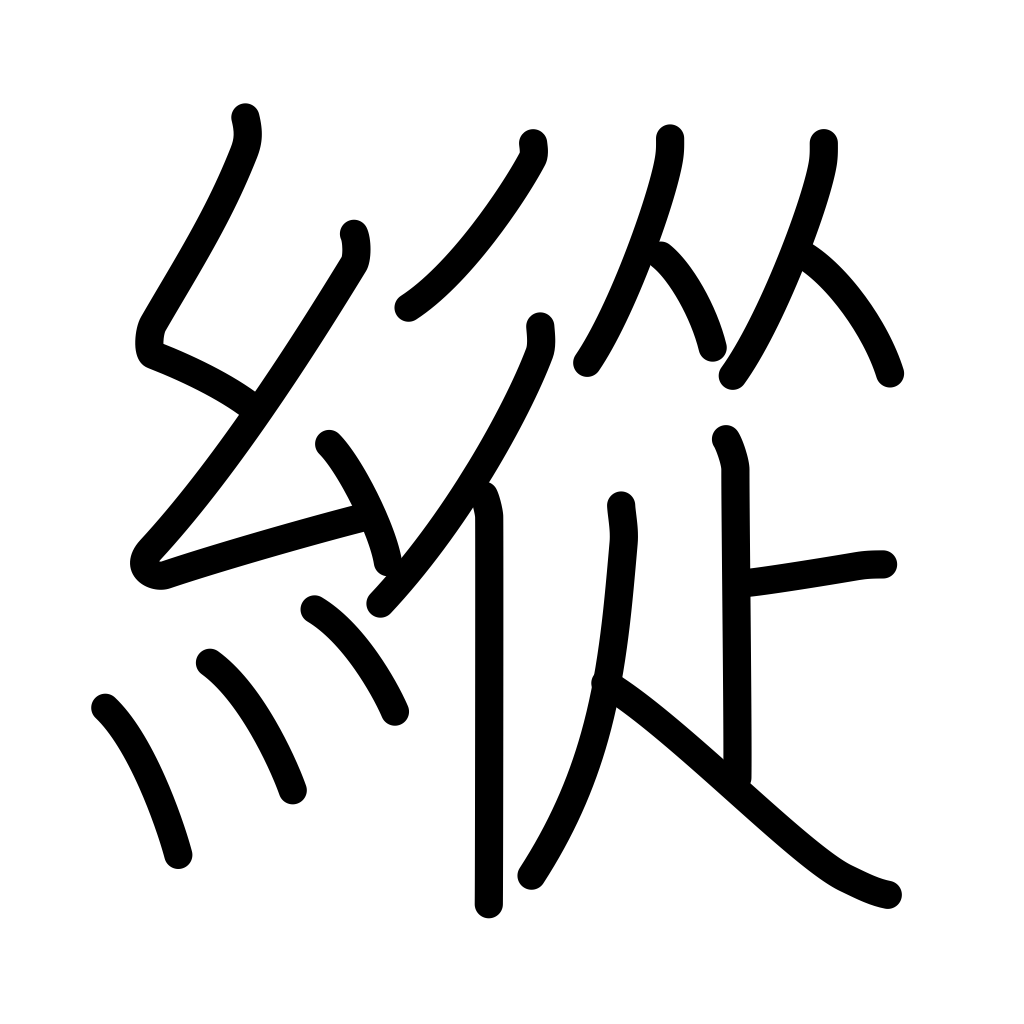
Meaning: indulge in, give free reign to